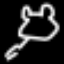
Label: frog